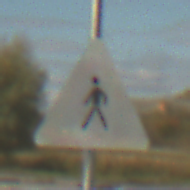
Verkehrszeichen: FussgaengerRechts
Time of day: MorningAfternoon
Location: Outdoor (RoadRail)
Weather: PartlyCloudy
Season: NotSpecified
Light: Natural